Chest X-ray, PA view. Patient: 33 years old, sex F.
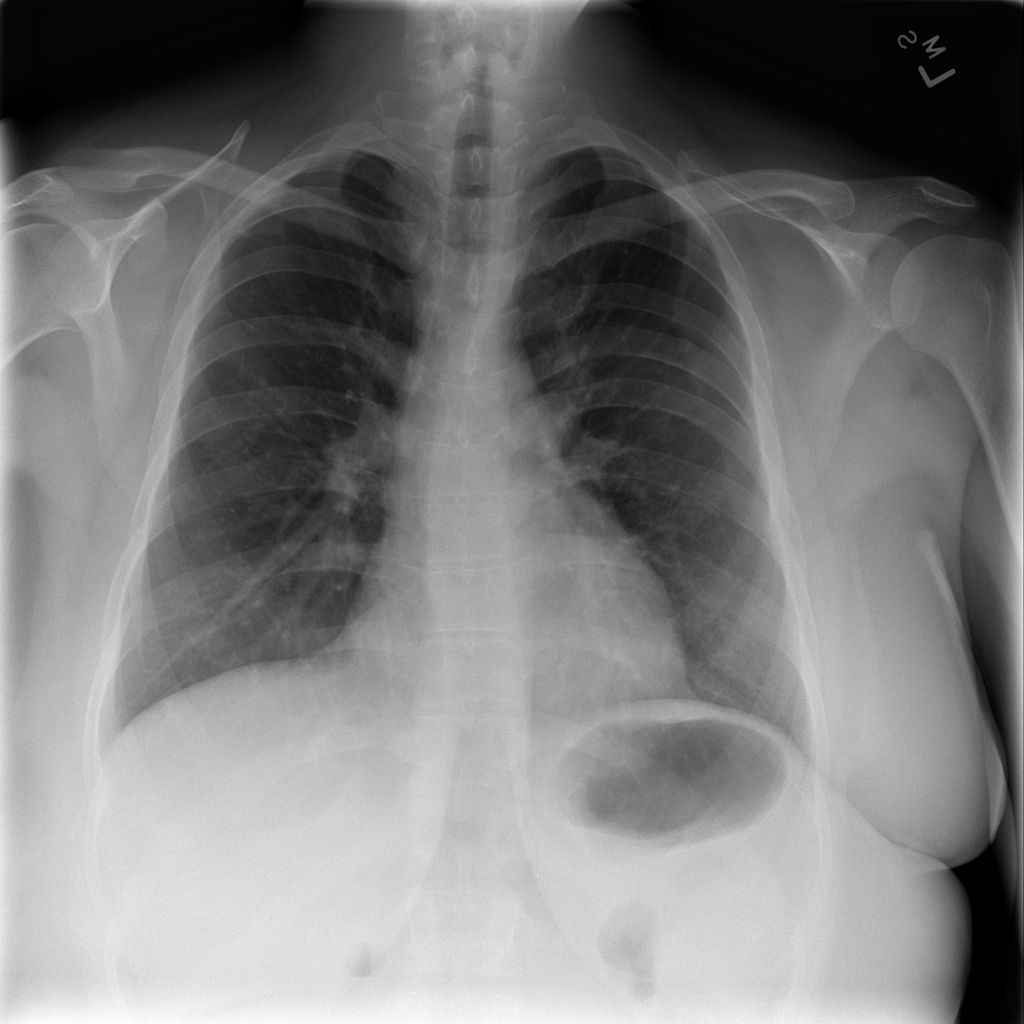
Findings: Infiltration